Question: How to change breadcrumbs background color on crumb hover?

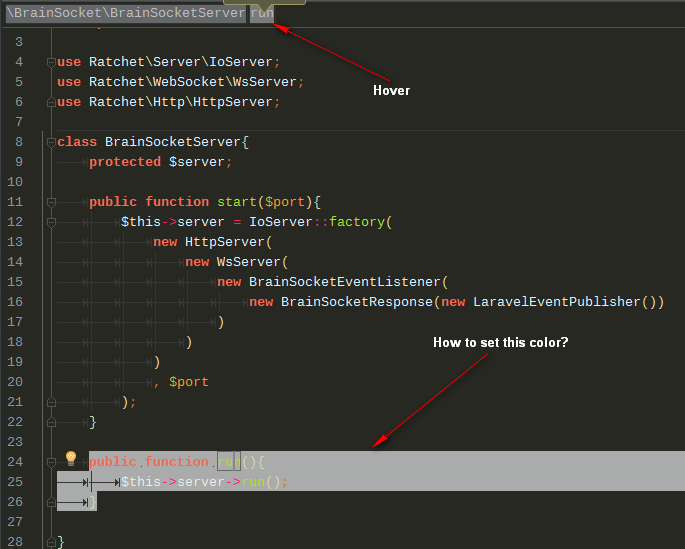
Answer: It appears that it uses the same color as .. and just automatically makes it lighter (darker the color the bigger difference will be):